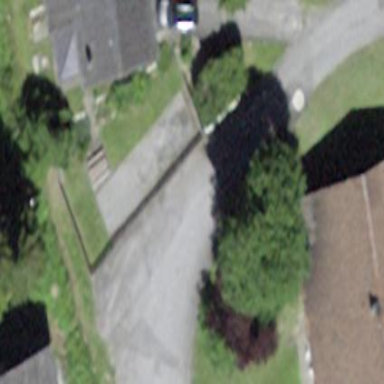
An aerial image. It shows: Collection of garages.